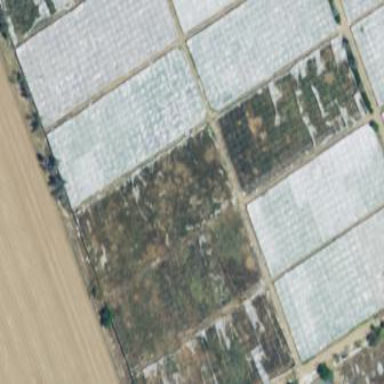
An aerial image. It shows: Greenhouse.